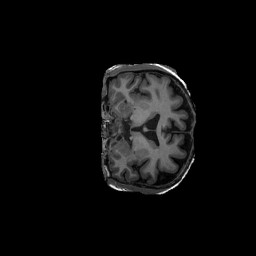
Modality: T1w
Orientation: coronal
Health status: ill
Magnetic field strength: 3 T